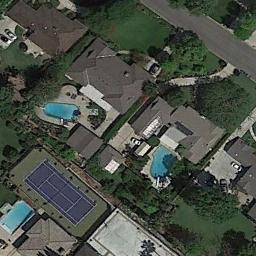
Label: tennis_court